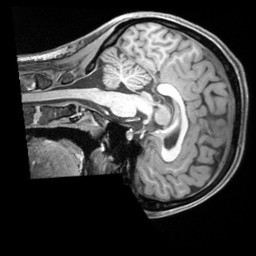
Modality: T1w
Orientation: sagittal
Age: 25
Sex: female
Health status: ill
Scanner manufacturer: siemens
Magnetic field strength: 3 T
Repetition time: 2.2 s
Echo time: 0.00218 s